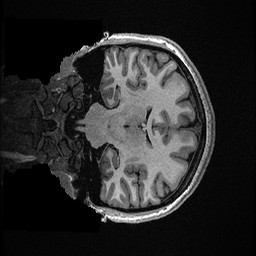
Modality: T1w
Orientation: coronal
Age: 25
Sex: female
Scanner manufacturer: ge
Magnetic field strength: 3 T
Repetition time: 0.006952 s
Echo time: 0.00292 s